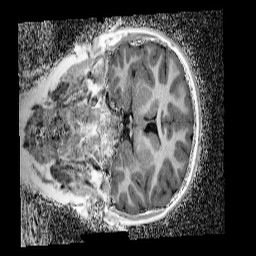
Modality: UNIT1_denoised
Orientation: coronal
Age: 10
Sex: female
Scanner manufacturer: siemens
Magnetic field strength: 3 T
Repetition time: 4 s
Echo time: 0.00299 s